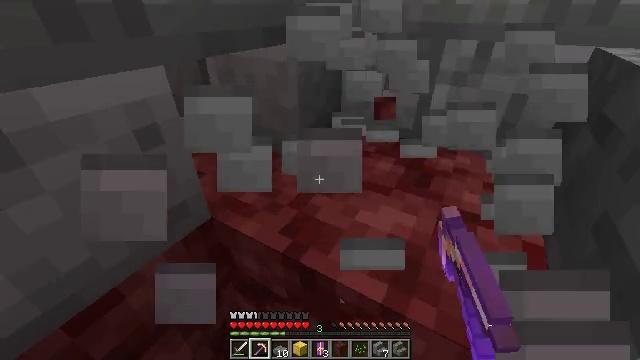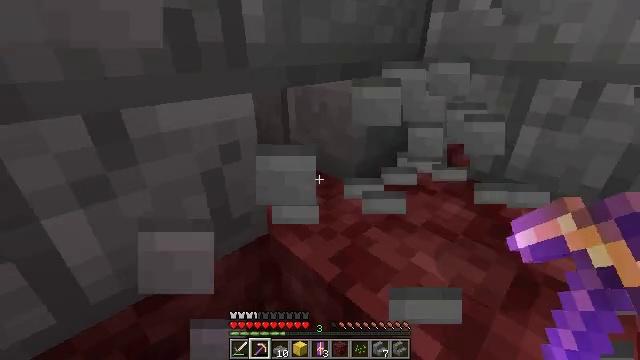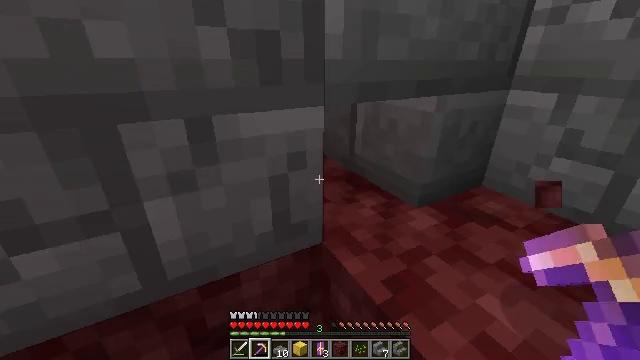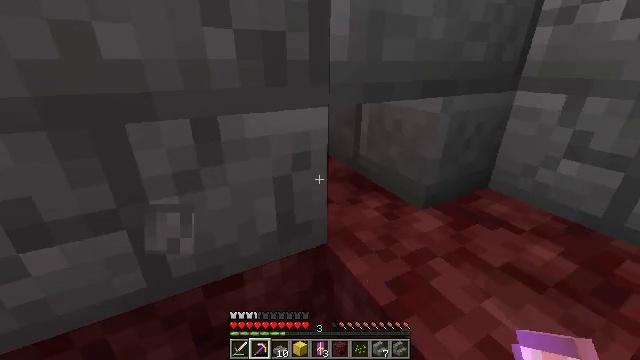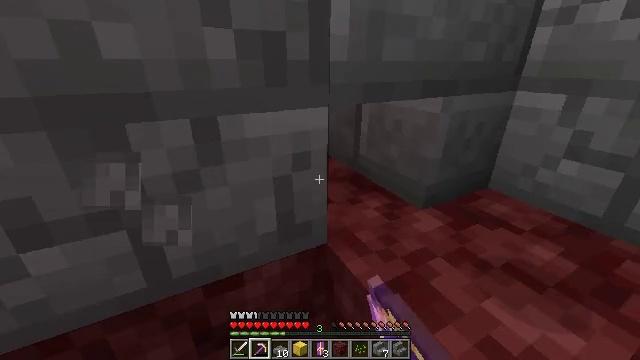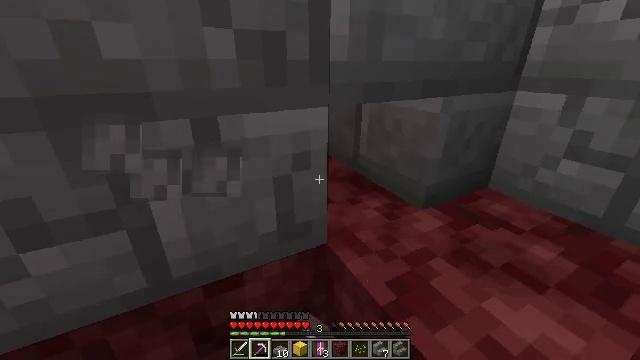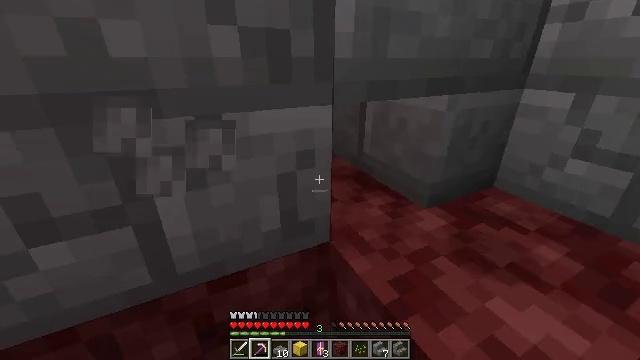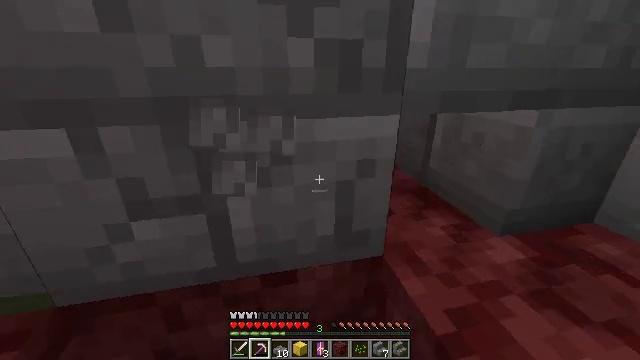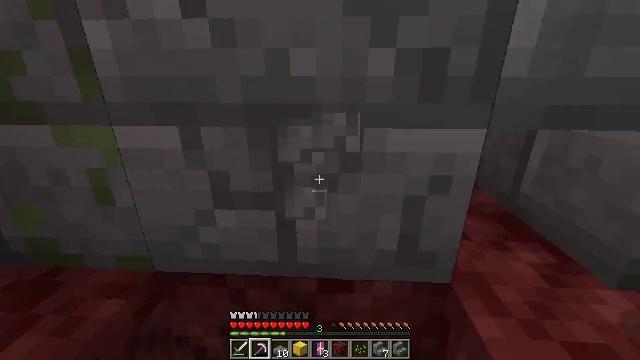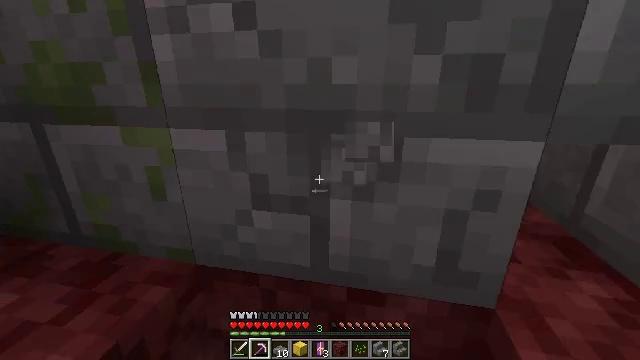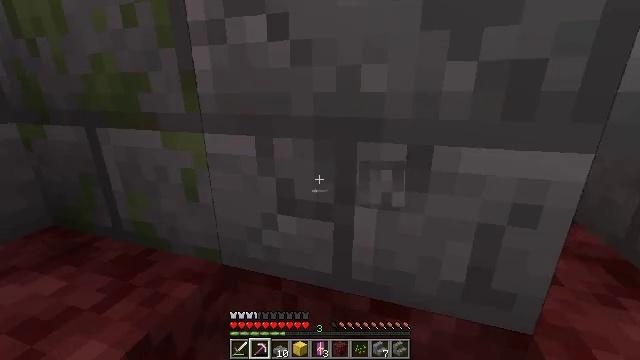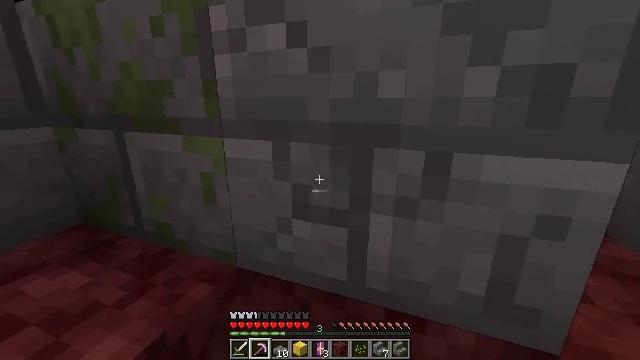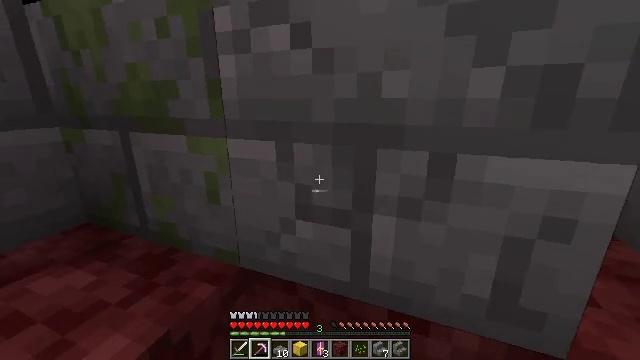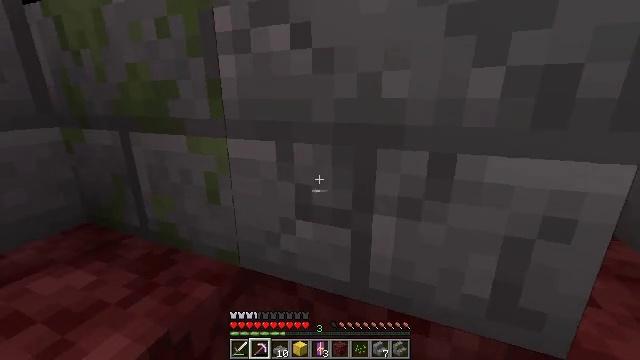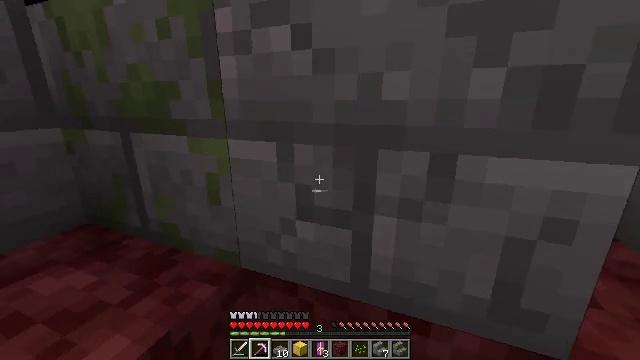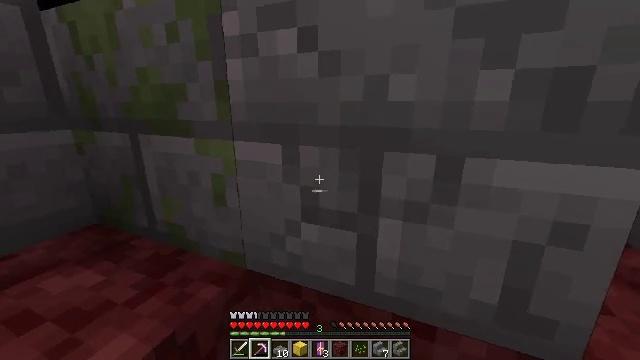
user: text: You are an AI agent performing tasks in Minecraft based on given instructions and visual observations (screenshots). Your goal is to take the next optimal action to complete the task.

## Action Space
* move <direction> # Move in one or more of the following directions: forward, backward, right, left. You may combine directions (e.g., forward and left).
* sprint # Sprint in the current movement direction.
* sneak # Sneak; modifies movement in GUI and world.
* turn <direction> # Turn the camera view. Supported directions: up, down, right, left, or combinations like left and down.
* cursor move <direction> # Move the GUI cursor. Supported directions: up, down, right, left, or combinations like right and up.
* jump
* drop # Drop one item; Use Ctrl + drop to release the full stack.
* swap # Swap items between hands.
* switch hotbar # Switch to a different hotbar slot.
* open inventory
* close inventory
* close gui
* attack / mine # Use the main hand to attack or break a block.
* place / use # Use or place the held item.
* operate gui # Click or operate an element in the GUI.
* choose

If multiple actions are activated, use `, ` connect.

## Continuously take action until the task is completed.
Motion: motion action
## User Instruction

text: Mine mossy stone bricks.
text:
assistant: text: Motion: turn left and up
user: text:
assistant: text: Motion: turn left and up
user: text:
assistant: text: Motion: turn left, attack / mine
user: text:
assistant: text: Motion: attack / mine
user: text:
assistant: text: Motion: attack / mine
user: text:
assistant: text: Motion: no_op
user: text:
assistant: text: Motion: turn left and up
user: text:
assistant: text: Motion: turn left and up
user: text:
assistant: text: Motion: turn left and up
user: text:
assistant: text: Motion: turn left and up
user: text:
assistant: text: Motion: turn left and up
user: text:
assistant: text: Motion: no_op
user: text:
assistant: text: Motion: no_op
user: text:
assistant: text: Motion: no_op
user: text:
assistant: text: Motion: turn left
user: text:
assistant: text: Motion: turn left and up
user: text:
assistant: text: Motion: turn left and up
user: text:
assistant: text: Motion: turn left and up
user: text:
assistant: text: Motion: turn left and up
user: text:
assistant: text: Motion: turn left
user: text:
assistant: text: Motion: attack / mine
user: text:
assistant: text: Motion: attack / mine
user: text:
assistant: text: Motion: attack / mine
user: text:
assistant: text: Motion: attack / mine
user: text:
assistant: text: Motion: no_op
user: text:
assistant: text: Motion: no_op
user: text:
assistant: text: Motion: no_op
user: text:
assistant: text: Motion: no_op